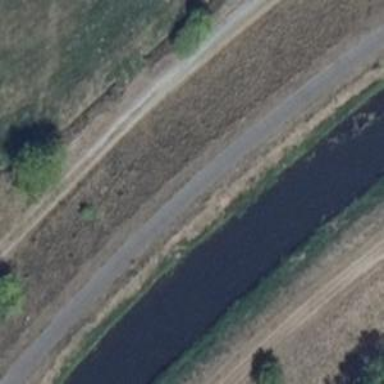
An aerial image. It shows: Asphalt path.